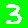
Digit: 3